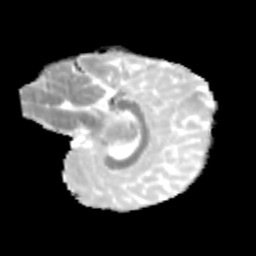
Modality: MD
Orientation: sagittal
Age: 9
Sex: female
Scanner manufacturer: siemens
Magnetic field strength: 3 T
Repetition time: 3.8 s
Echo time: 0.07 s